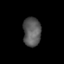
Tissue: lung
Cell type: Others
Senescence score: 0.1663
Nuclear area (px): 507
Mean DAPI intensity: 90.254